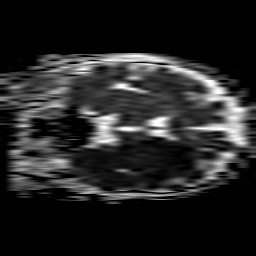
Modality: ADC
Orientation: coronal
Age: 64
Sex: female
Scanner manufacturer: philips
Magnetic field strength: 1.5 T
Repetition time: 4.741 s
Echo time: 0.07764 s